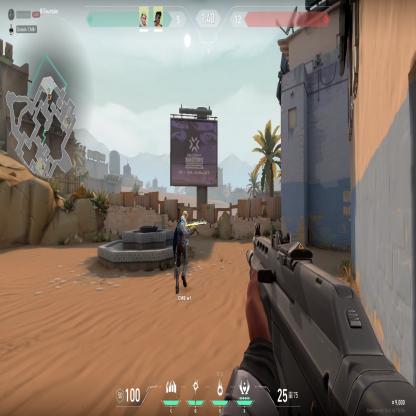
Label: teammate